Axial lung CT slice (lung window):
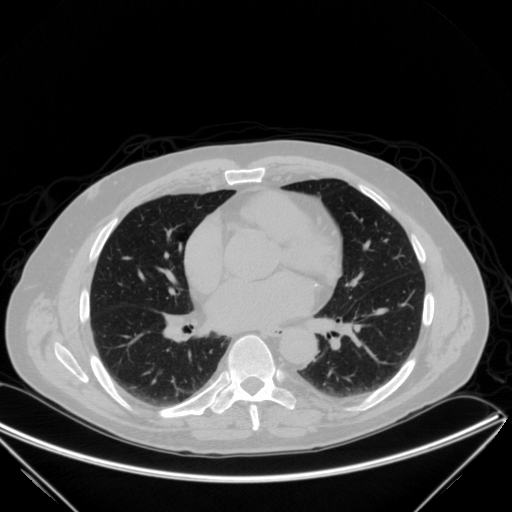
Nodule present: no